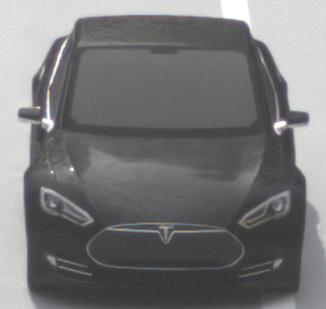
Make: Tesla
Model: Model S 60
Detailed model: Model S
Model produced from: 2013/10
Model produced until: 2014/10
Doors: 5
Color: black
Road condition: dry road
Daytime: morning or afternoon
Contrast: low contrast